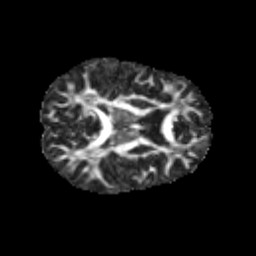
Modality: FA
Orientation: axial
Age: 13
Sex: male
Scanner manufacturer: siemens
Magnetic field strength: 3 T
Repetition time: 3.8 s
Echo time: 0.07 s